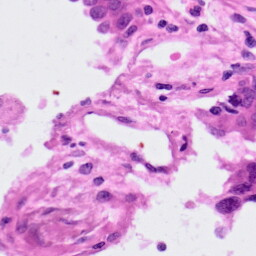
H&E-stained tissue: Lung